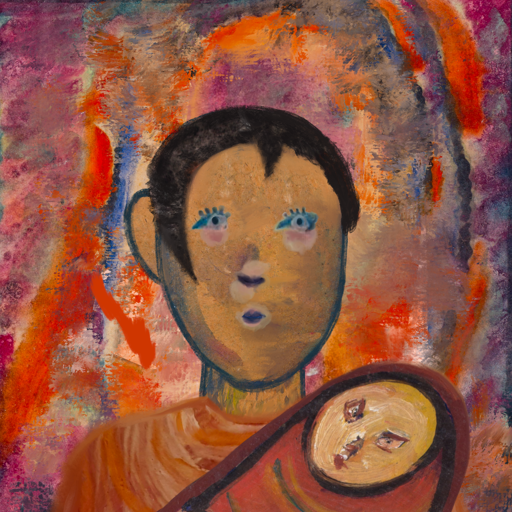
Background: Experience, Head And Neck Front: In_The_Sun, Face Front: Hill_Girl, Bust: Pious_Lady, Hair Front: Roy_Bahadur, Head Accessory: Blank, Second Necklace: Blank, Necklace: Blank, Baby: After_Raid_Baby